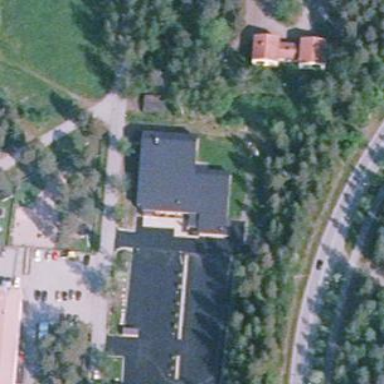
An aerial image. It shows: Church which is place of worship.